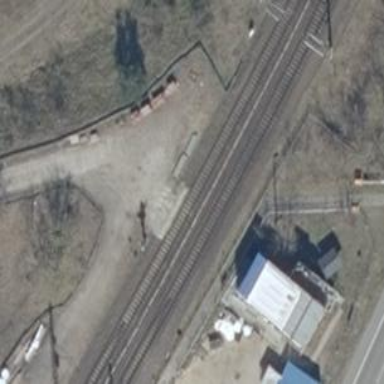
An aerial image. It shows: Railway signal.